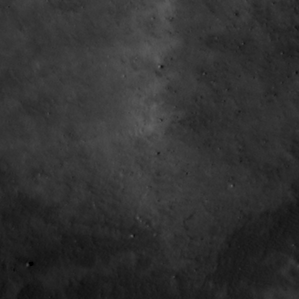
Label: non_frost